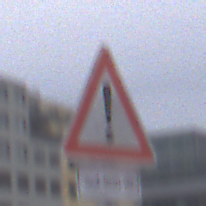
Verkehrszeichen: Gefahrenstelle
Zusatzzeichen unten: LaengeEinerStrecke5
Umgebung: Outdoor, Urban
Tageszeit: Midday
Wetter: Overcast
Licht: Natural
Jahreszeit: NotSpecified
Kontrast: LowContrast